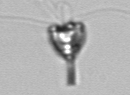
Label: Pyramimonas_longicauda